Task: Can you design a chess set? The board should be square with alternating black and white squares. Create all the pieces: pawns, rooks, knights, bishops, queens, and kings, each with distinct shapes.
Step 5256:
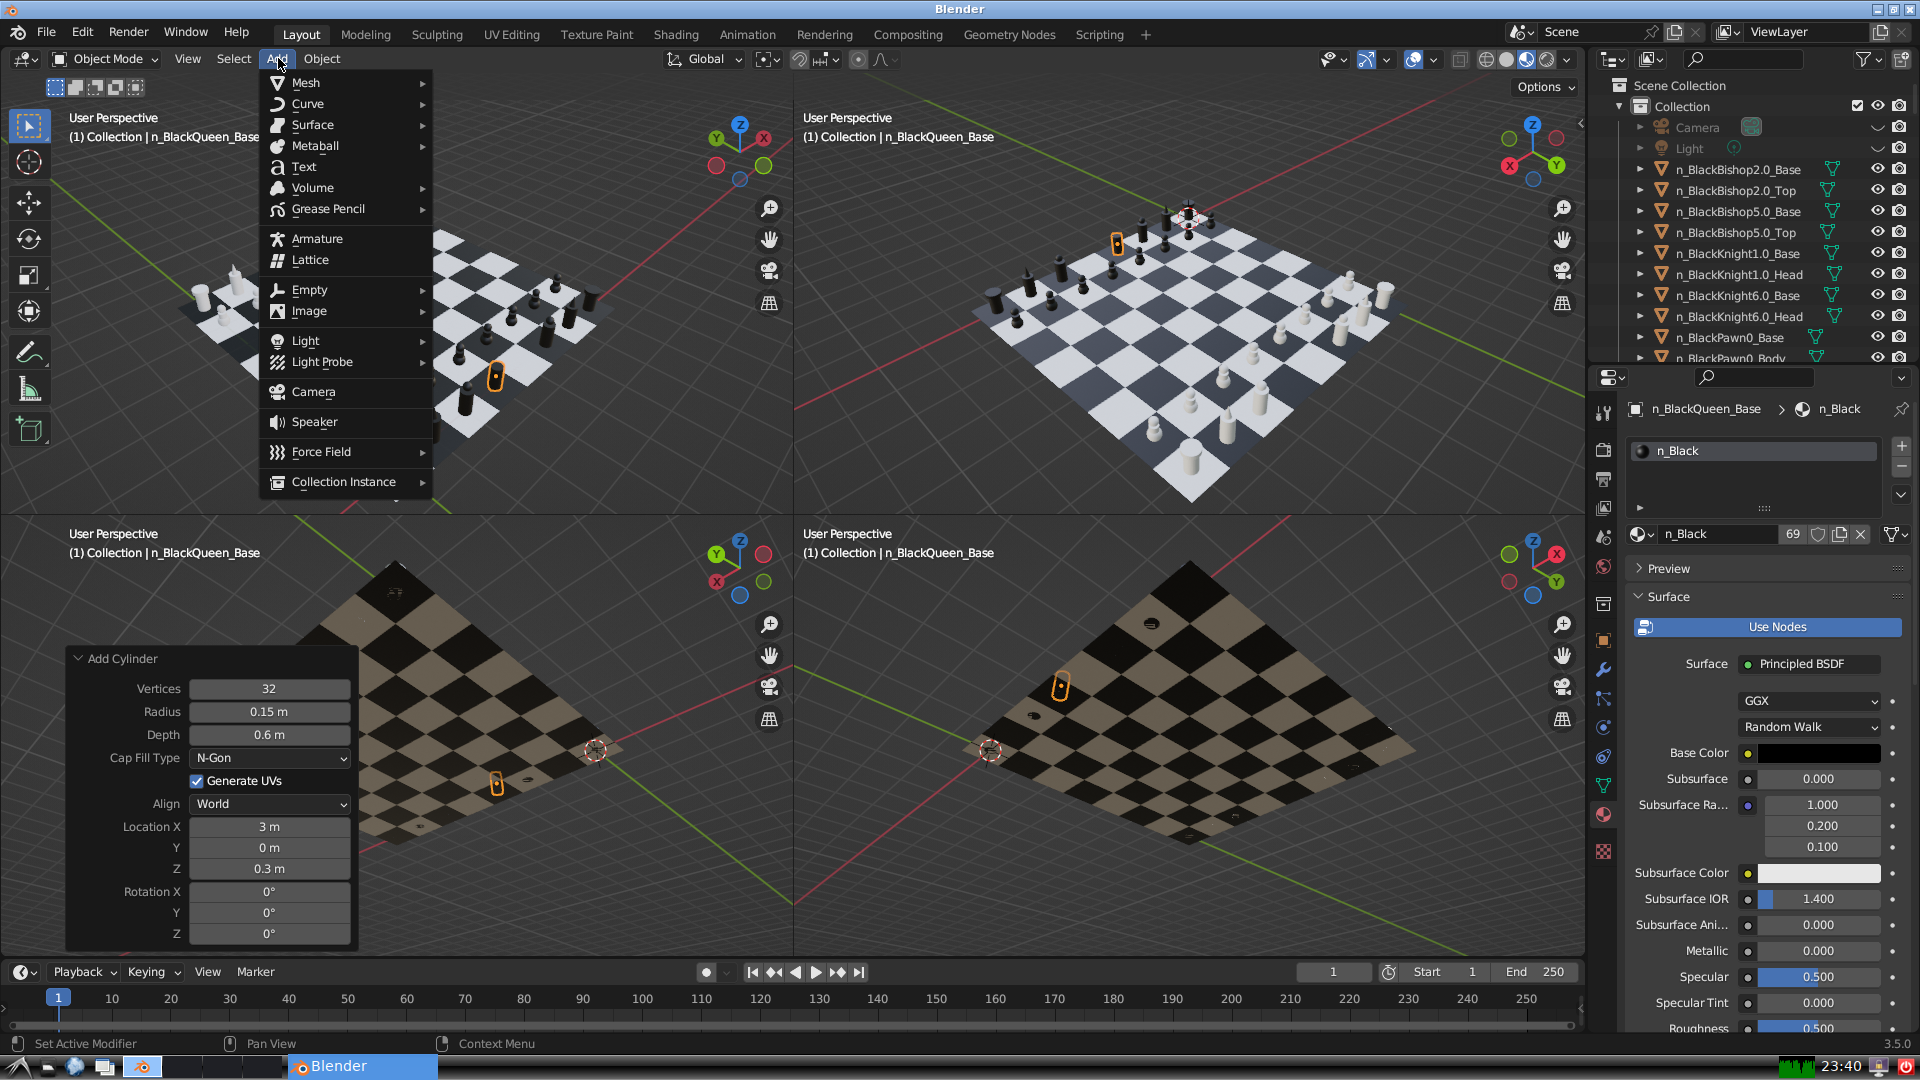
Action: {"mouse_move": [304, 82]}